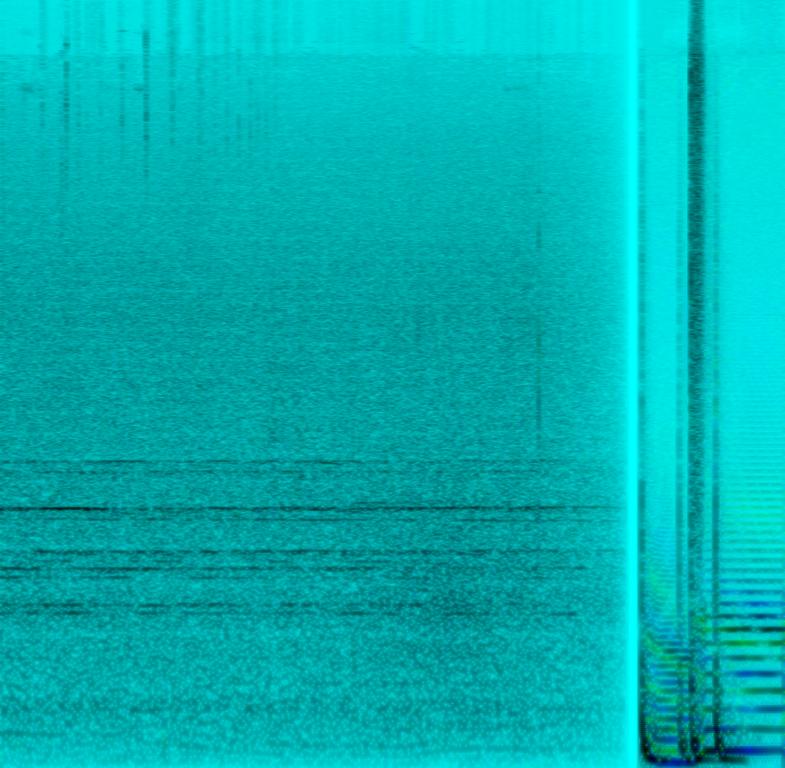
The low quality recording features an electro song that consists of punchy kicks, crispy claps, male vocal chants and groovy, filter modulated synth bass. There is a short noisy traffic noise at the beginning of the loop. Overall it sounds noisy, groovy and energetic.